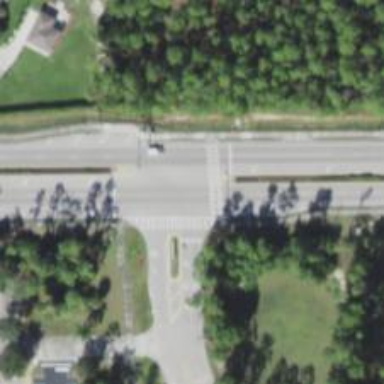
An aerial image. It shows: Secondary road with separate asphalt sidewalk.